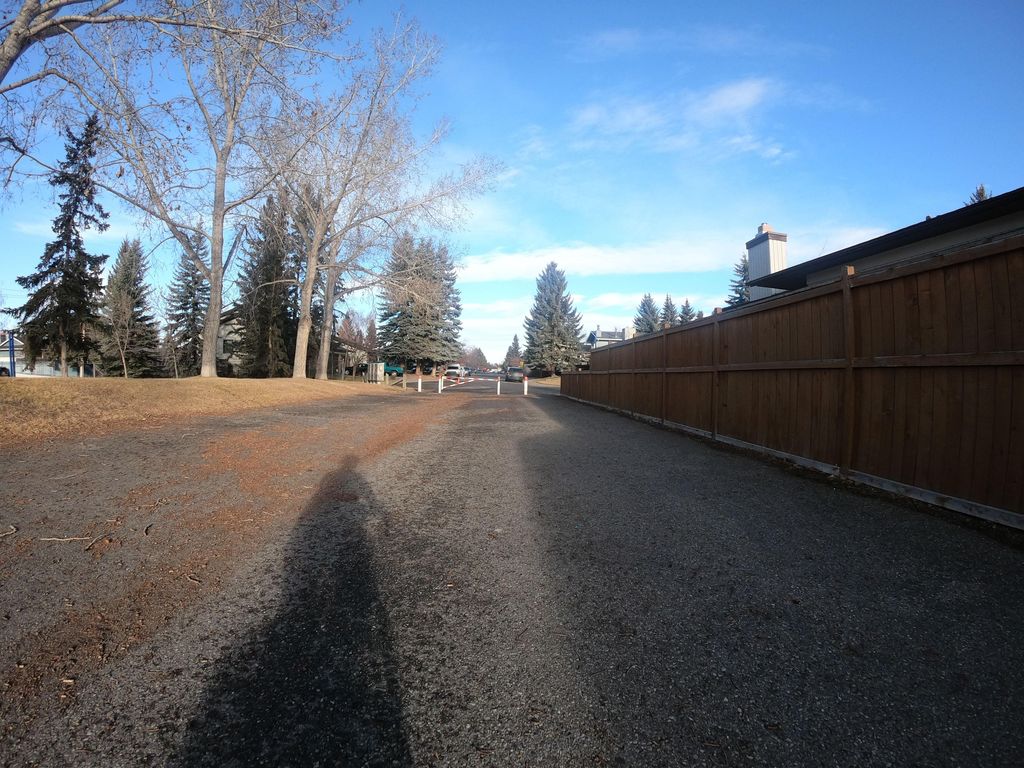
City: calgary